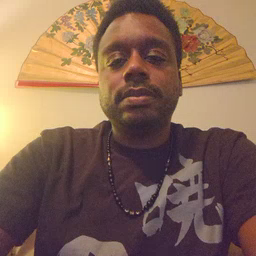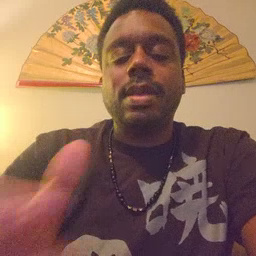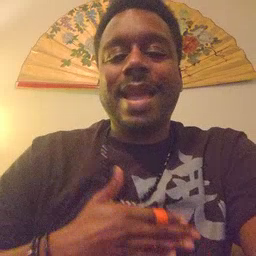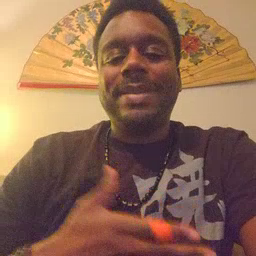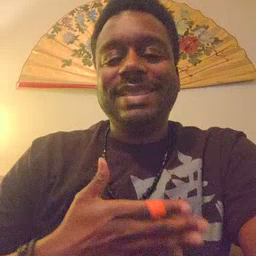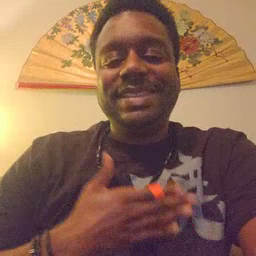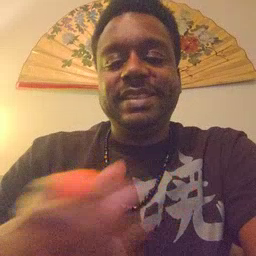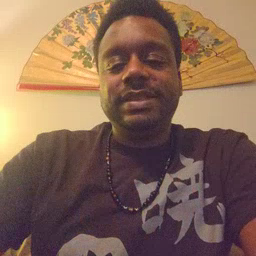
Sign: happy